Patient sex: M
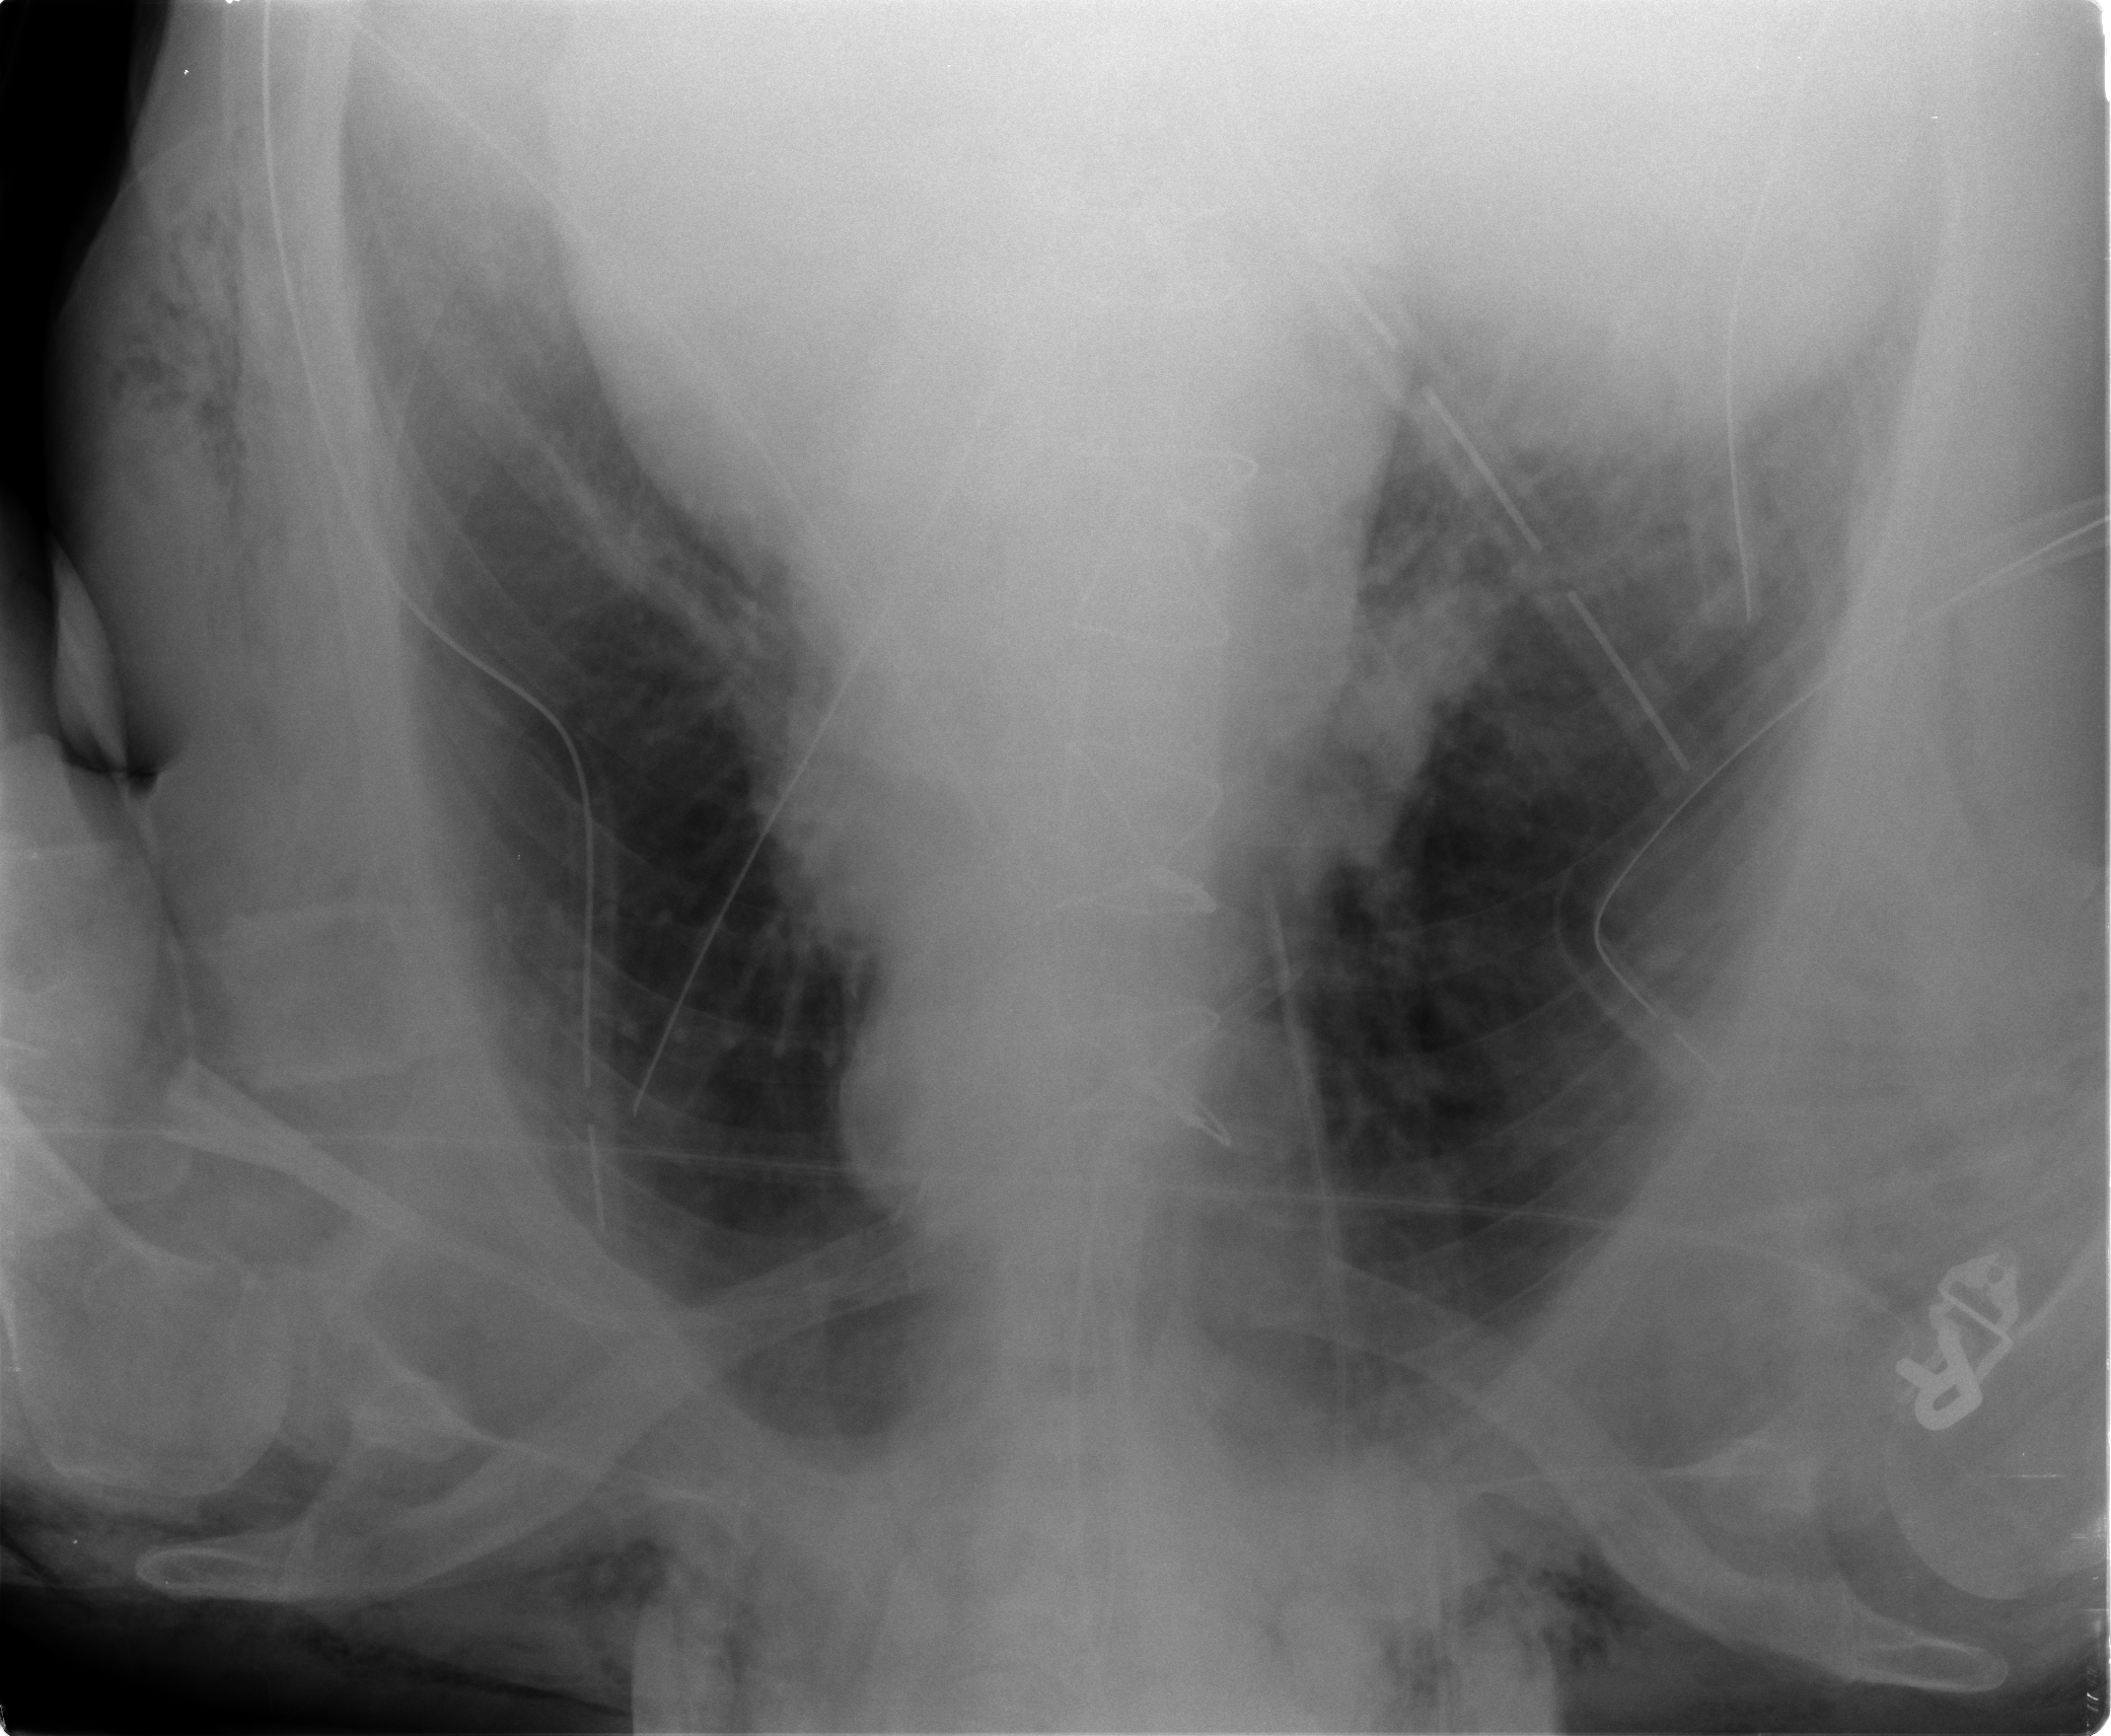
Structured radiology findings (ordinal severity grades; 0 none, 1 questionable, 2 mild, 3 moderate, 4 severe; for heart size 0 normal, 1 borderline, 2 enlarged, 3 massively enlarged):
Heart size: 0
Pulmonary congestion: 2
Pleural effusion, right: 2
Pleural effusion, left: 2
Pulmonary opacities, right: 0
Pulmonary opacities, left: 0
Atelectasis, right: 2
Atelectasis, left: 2